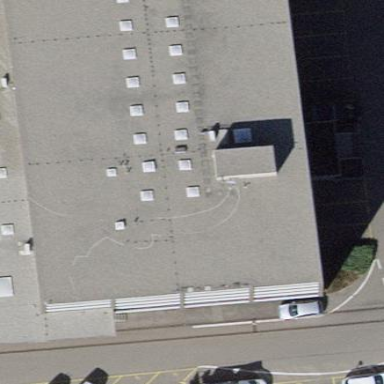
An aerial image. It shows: Office building with flat roof.